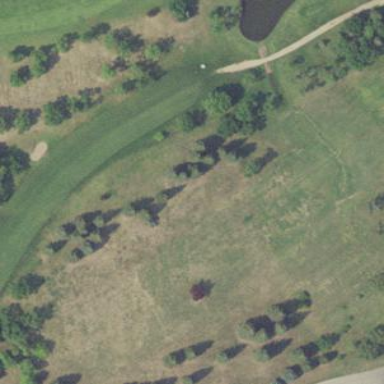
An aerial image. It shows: Driving range for golf practice.